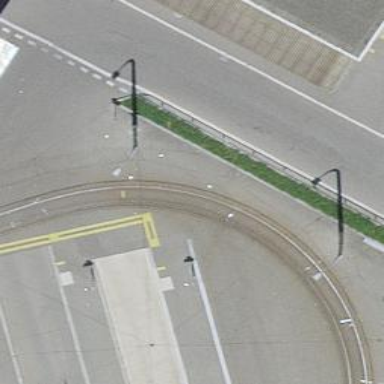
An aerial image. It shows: Platform for public transport is situated by the road.